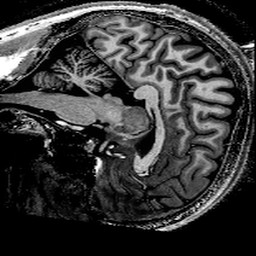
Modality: T1w
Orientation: sagittal
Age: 28
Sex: male
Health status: healthy
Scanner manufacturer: siemens
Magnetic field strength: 9.4 T
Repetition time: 6 s
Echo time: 0.003 s